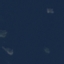
Land use / land cover class: SeaLake